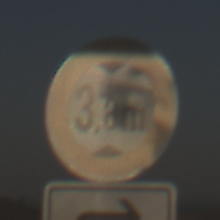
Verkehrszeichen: TatsaechlicheHoehe
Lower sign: RichtungsangabeDurchPfeile5
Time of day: SunriseSunset
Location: Outdoor (Nature)
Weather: Clear
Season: NotSpecified
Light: Natural